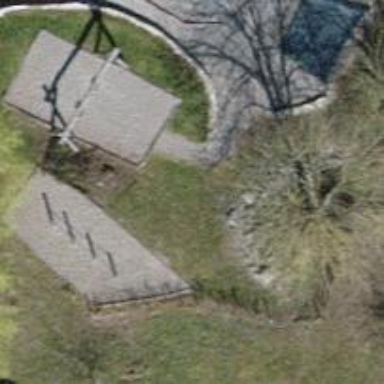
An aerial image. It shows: Playground featuring zipwire.